Question: I'm writing a security application which validates many security rules and policies on user machines. I need to implement a test method that returns true when <URL> is enabled, or false when it disabled.
I searched for information and I saw that this is a BIOS feature. So my question is: is it possible to get the status of Windows 8 Secure Boot using C# code? If yes, how?

---
Update:
See the answer of @magicandre1981, It's important to mention that the state registry key exists only when secure boot feature is supported. If you're not finding this key on your machine, probably your machine doesn't support secure boot.
to check secure boot status / support go to run - > msinfo32.exe and search for "Secure Boot State"
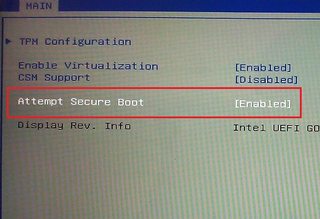
Answer: 'MSinfo32.exe' read the value 'UEFISecureBootEnabled' from the registry under 'HKEY_LOCAL_MACHINE\SYSTEM\CurrentControlSet\Control\SecureBoot\State'.
<URL>
On my system 'SecureBoot' is disabled and return value is 0. So I assume that 1 means enabled.